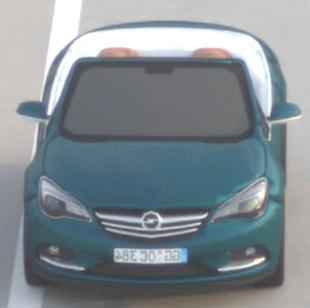
Make: Opel
Model: Cascada 1.4 Turbo
Detailed model: Cascada
Model produced from: 2013/03
Model produced until: 2015/01
Doors: 2
Color: blue
Road condition: dry road
Daytime: sunrise or sunset
Contrast: low contrast